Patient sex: M
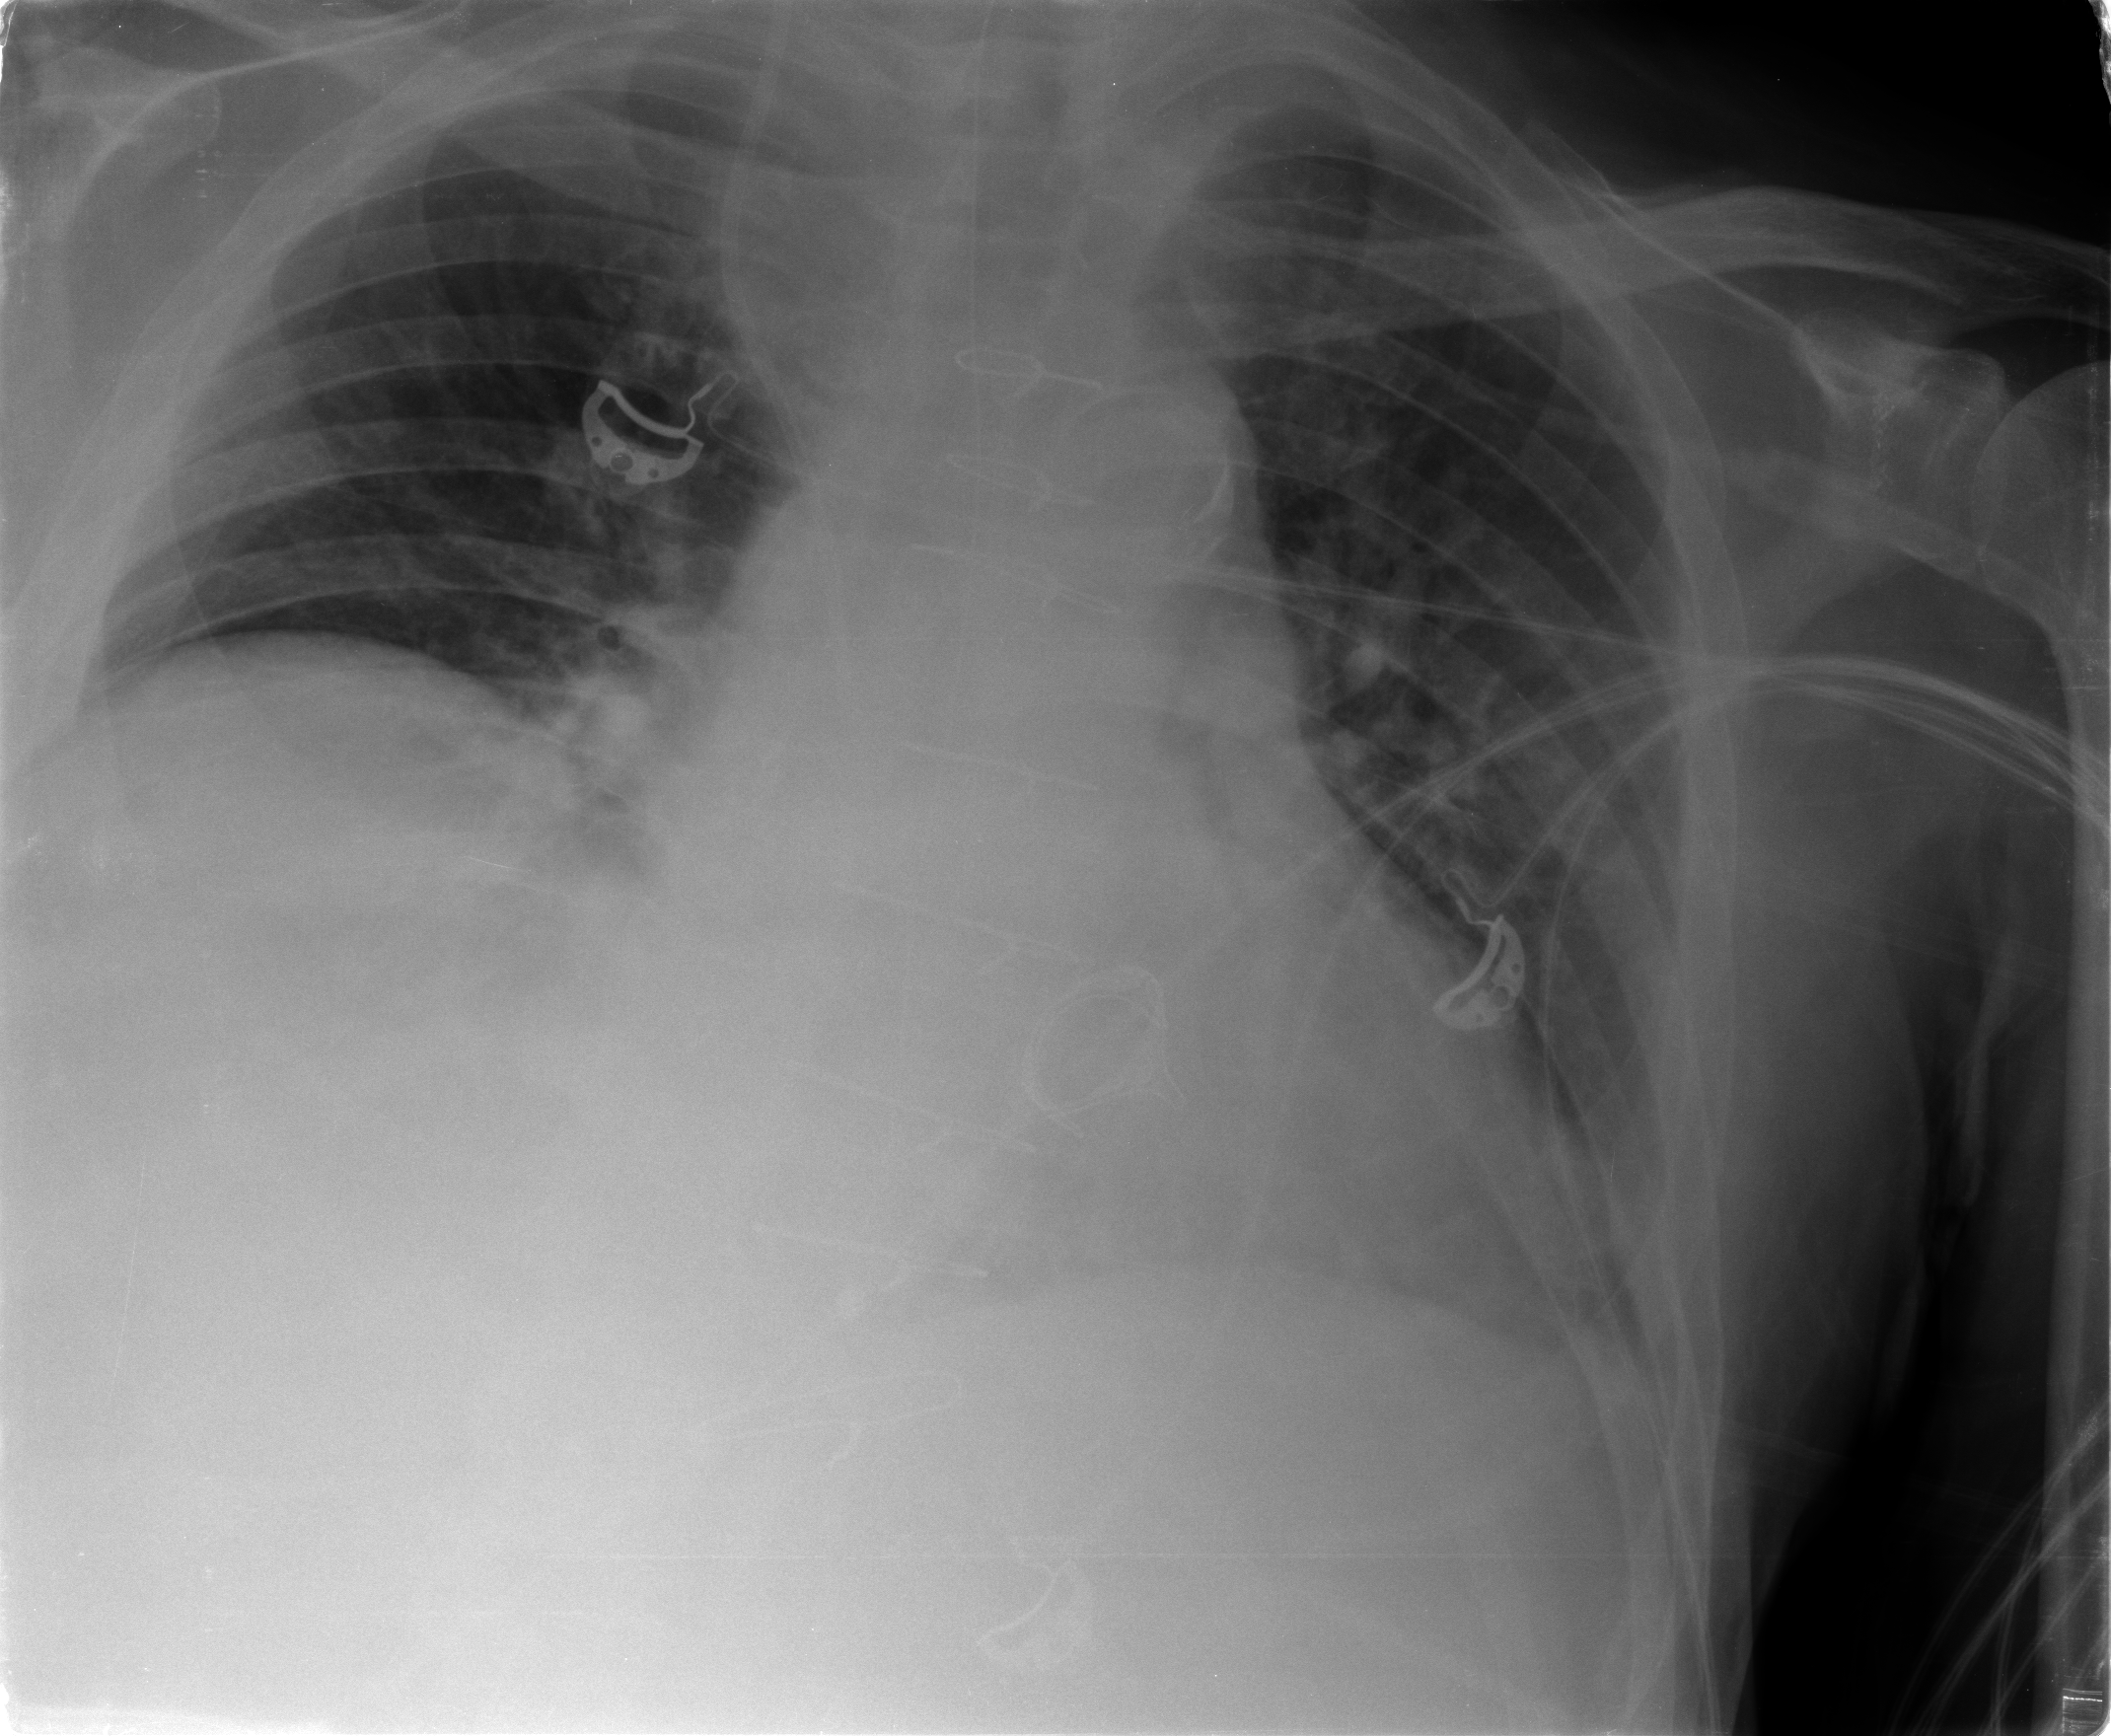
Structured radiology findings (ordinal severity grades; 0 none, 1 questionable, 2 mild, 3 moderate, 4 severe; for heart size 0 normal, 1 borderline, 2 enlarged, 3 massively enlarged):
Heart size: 2
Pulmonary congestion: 2
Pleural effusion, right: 1
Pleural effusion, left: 2
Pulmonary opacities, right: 0
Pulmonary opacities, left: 1
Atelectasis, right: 2
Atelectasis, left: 2